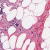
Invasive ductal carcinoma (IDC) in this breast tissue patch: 1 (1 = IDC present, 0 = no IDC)